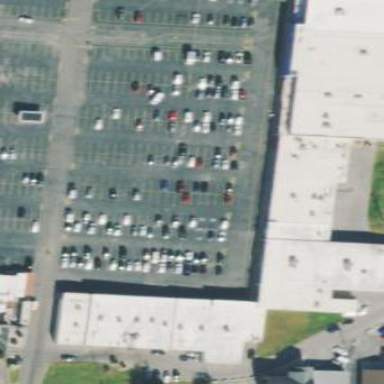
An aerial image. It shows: Retail building.